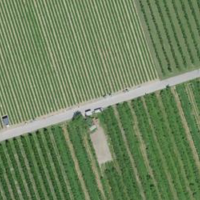
EUNIS habitat code: 24
Species observed at this site:
Primula veris